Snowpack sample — Loveland Pass, Silver Plume, Colorado, USA (2/11/26, 12:00 PM MST)
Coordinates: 39.663, -105.886
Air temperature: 35 °F
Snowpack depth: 82 cm
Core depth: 30 cm
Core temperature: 28.4 °F
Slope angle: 13°, slope face: 12°
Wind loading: high
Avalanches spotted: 1
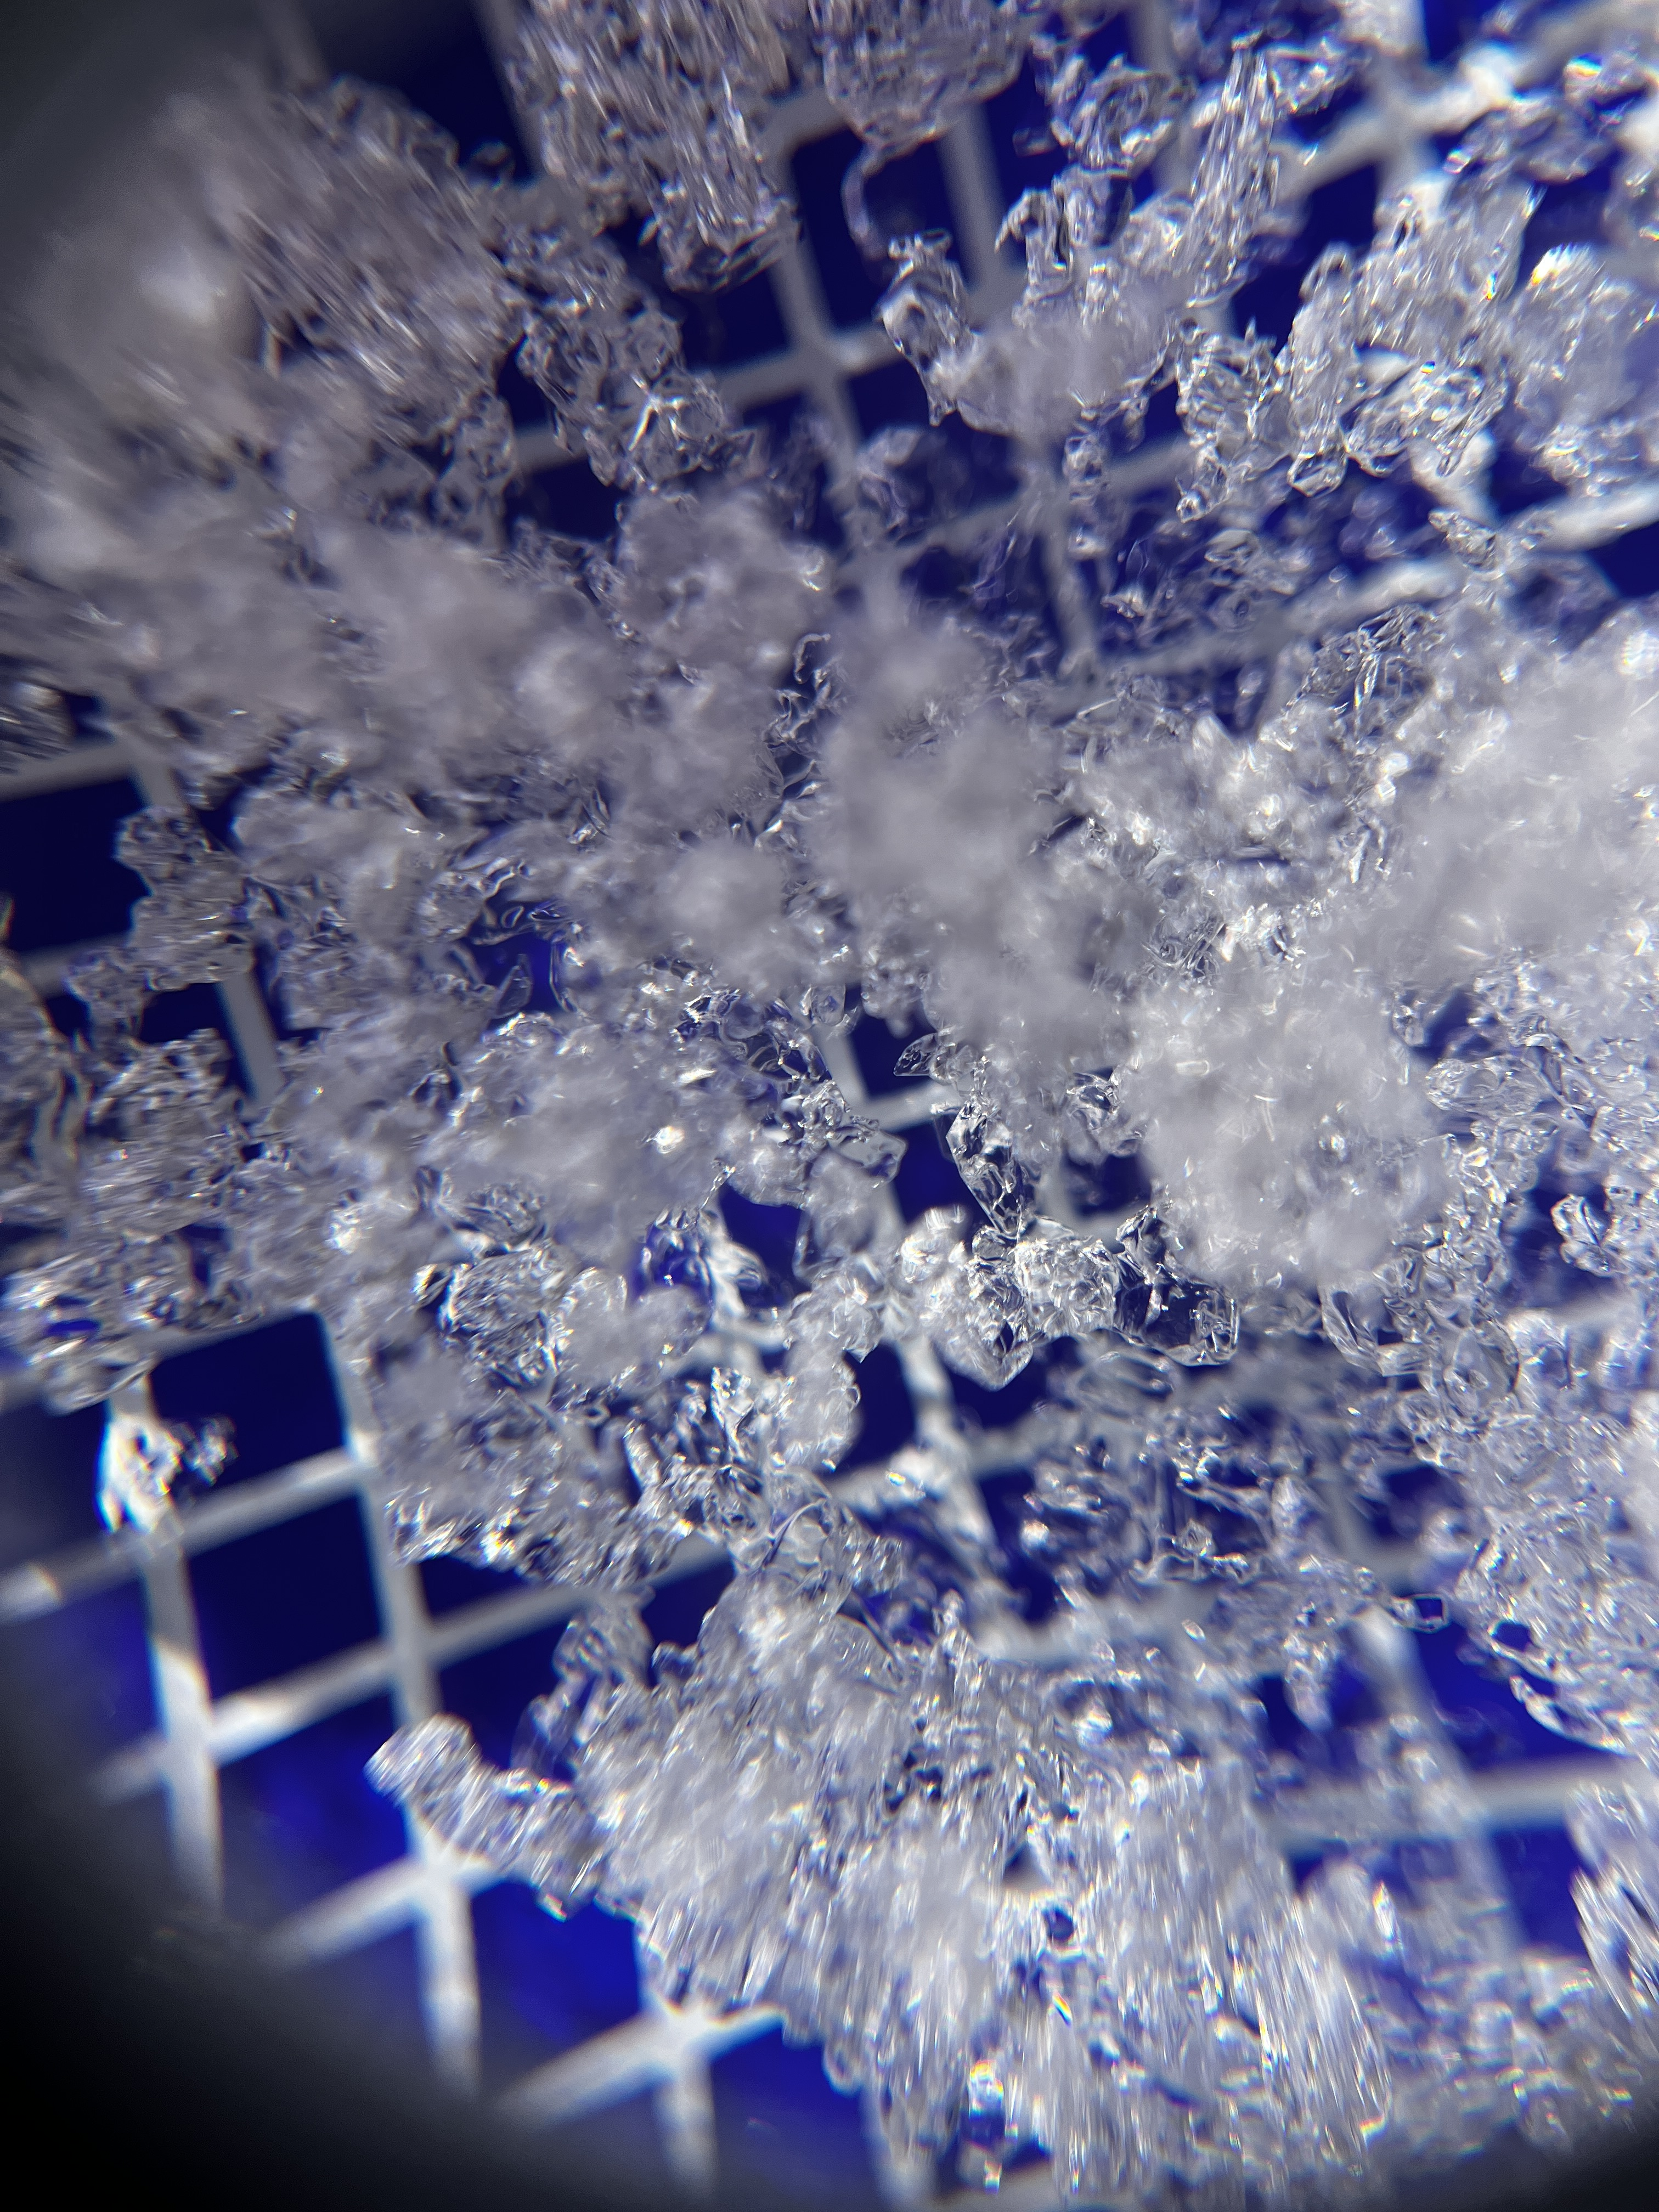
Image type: magnified_profile
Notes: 1 small avalanche spotted on the north side of the bowl, lots of wind loading